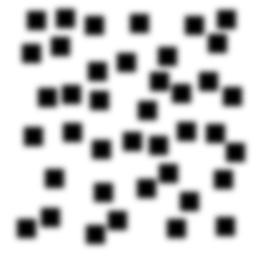
Squares: 40
Triangles: 0
Stars: 0
Total shapes: 40